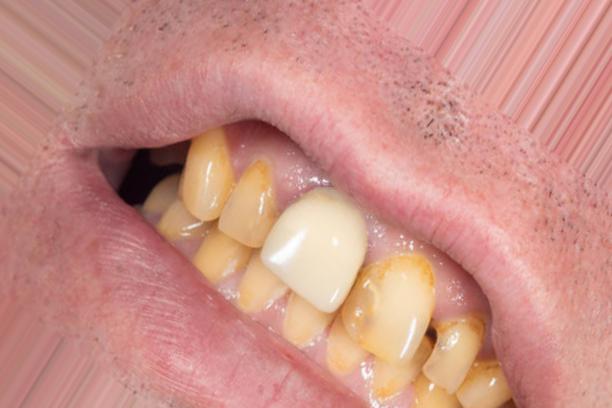
Condition: Tooth Discoloration